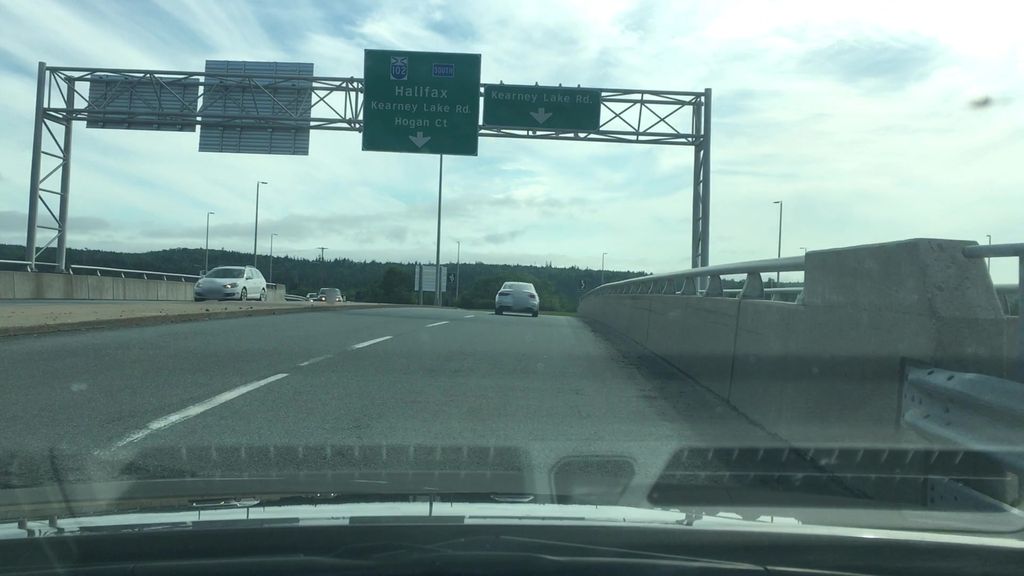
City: halifax